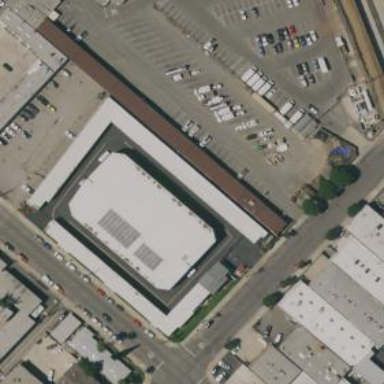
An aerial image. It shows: Warehouse.